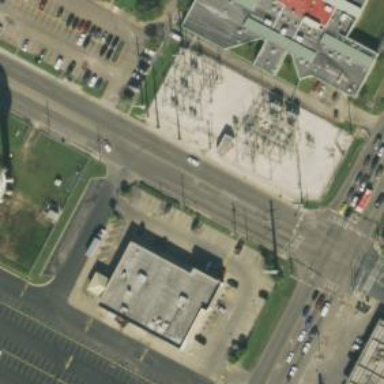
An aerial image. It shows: Distribution level power substation surrounded by fence.